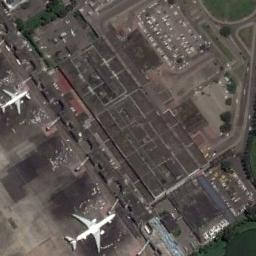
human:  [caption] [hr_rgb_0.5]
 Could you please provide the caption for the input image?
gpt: Two different sized planes parked in a clearing, With many buildings and lawns next to the plane .

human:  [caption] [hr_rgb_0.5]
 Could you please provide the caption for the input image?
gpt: Two planes parked next to the terminal while a parking lot with many cars on the other side of  the terminal .

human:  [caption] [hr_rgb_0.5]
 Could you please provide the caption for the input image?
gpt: There are two aircraft in the picture, The larger of which is about twice as large as the smaller .

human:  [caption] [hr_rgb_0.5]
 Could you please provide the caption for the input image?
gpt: Two planes are parked near the terminal .

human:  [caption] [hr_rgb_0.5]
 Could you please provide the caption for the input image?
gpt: Two planes are on the ground .